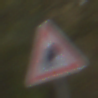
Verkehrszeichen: UnzureichendesLichtraumprofil
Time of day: Midday
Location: Outdoor (Nature)
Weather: Overcast
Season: Autumn
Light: Natural